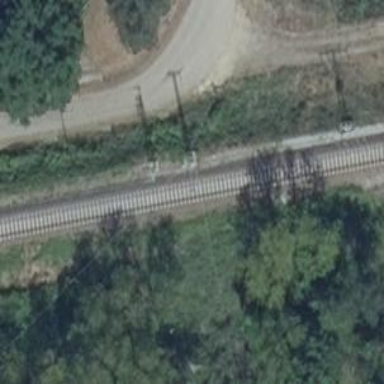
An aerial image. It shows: Minor power line.